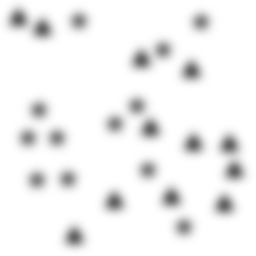
Squares: 0
Triangles: 12
Stars: 12
Total shapes: 24